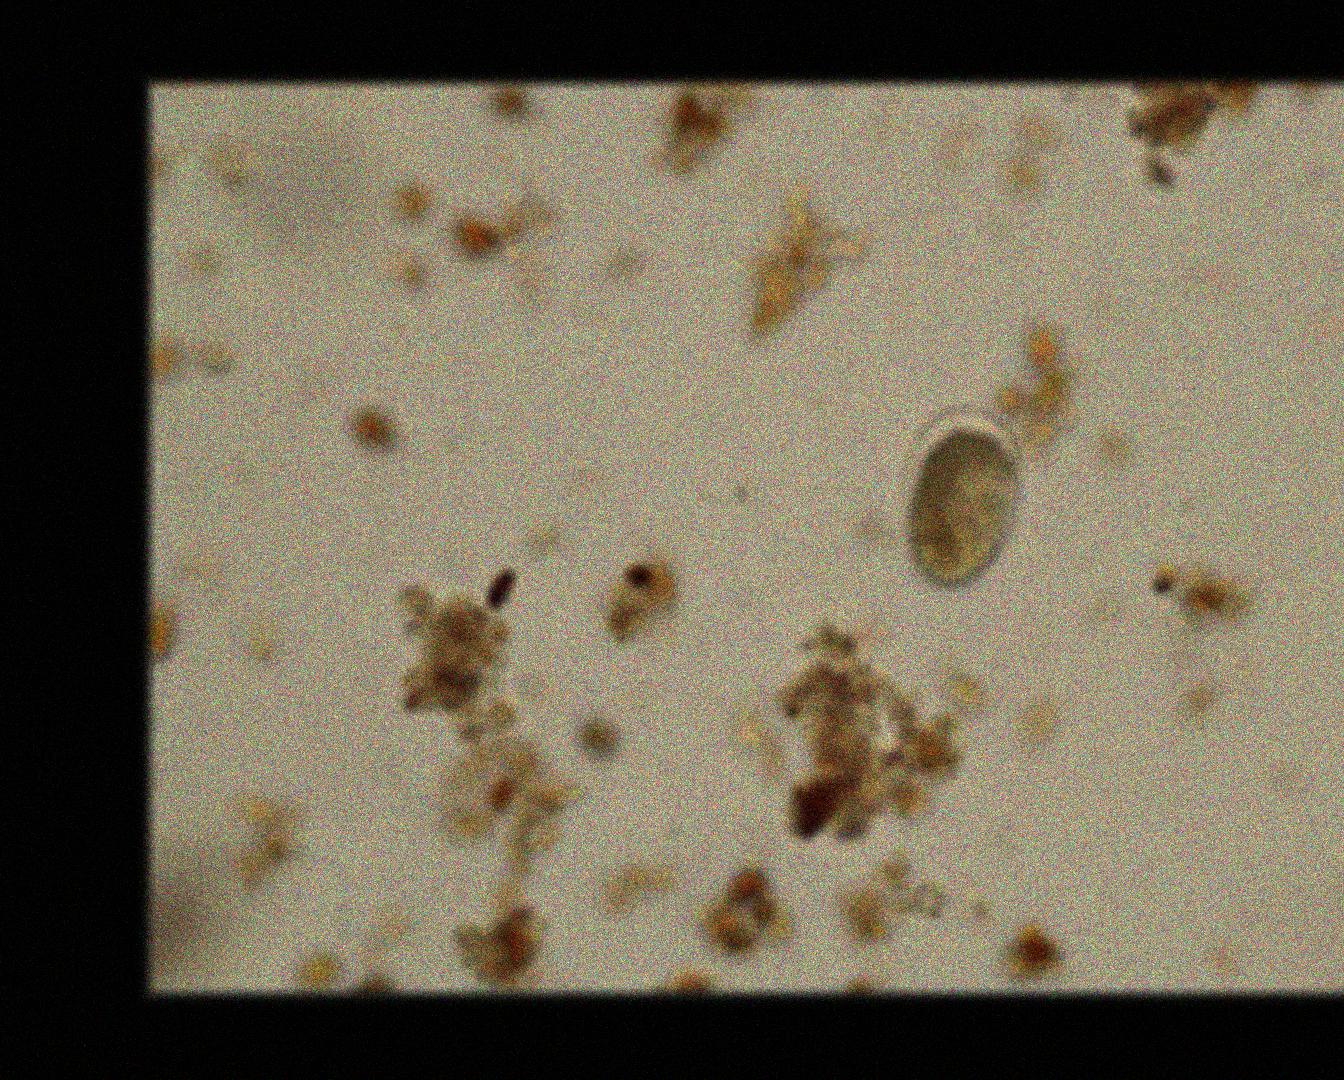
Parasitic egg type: Hookworm egg